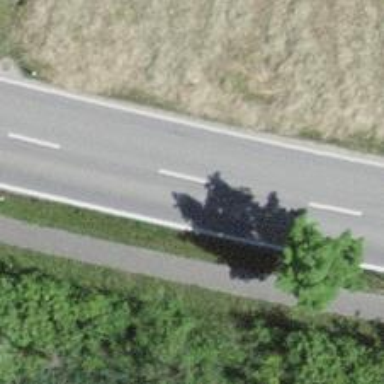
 featuring cycle track on the left side."